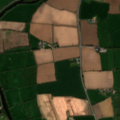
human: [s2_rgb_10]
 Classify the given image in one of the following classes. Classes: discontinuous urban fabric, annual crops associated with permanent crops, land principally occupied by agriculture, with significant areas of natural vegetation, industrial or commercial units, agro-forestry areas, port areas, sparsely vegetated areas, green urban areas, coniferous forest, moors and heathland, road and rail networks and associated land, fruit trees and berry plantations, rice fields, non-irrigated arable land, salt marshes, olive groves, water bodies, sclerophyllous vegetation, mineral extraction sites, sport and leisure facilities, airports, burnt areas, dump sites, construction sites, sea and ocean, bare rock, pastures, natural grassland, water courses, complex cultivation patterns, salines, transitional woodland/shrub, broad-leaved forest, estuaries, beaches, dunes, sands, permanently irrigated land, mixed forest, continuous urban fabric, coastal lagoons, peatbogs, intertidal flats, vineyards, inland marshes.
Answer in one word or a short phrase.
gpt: non-irrigated arable land, pastures